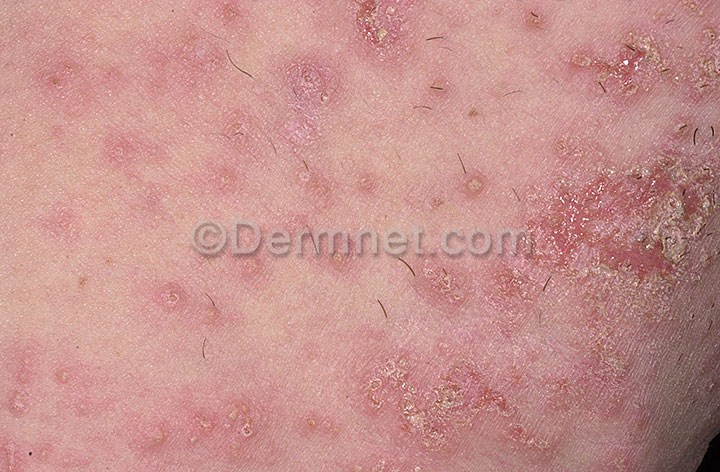
Disease: Cellulitis Impetigo and other Bacterial Infections